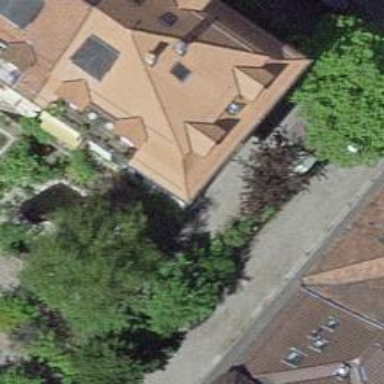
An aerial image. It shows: Residential building with mansard roof.